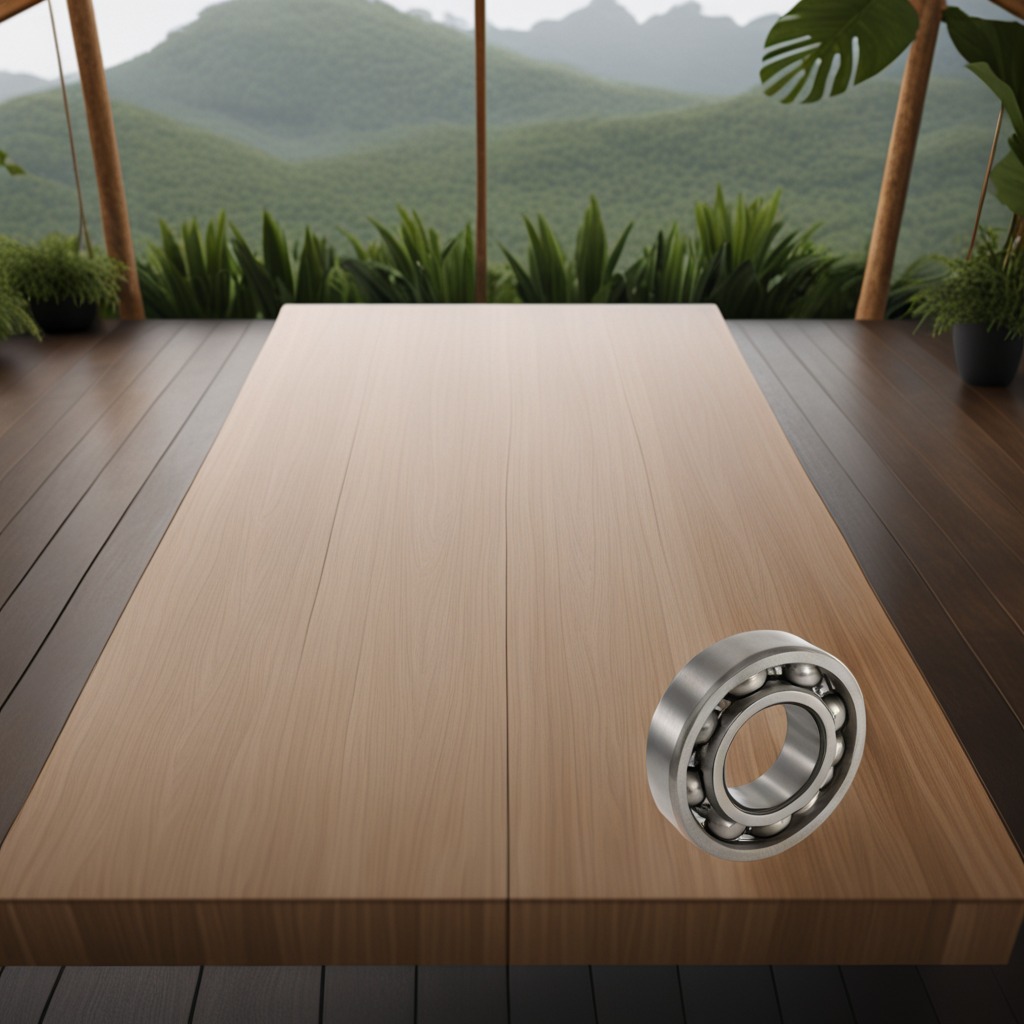
A metal ball bearing is lying on a clean wooden table inside a jungle field workshop tent humid ambient light worn but